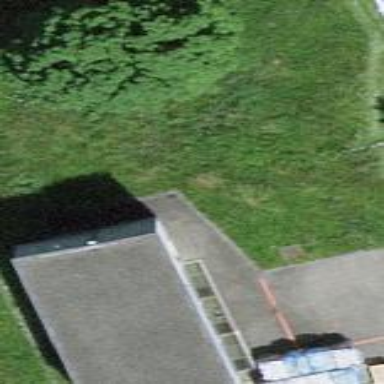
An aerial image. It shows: Service building.